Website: macys
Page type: billing-address
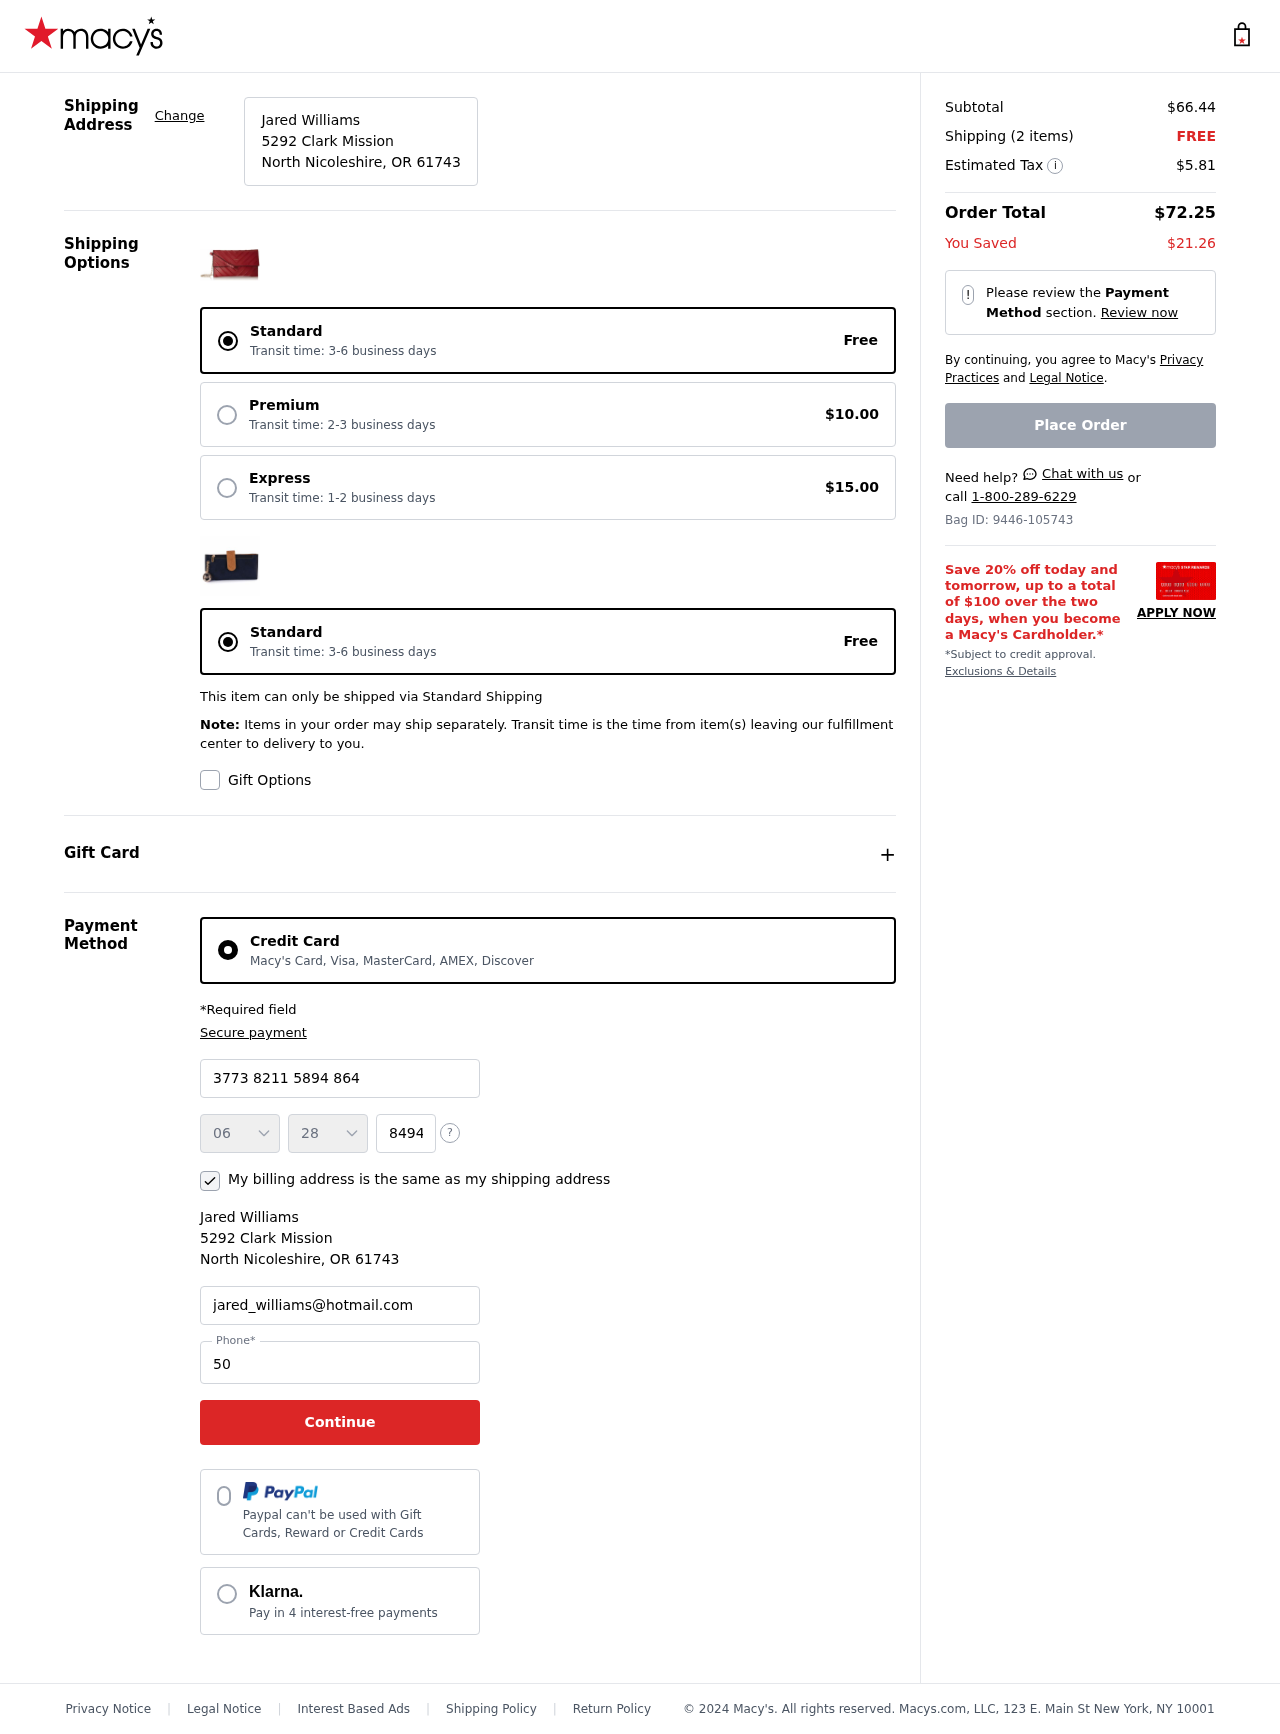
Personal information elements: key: PII_CARD_CVV
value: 8494
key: PII_CARD_EXPIRY_MONTH
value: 06
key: PII_CARD_EXPIRY_YEAR
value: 28
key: PII_CARD_NUMBER
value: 3773 8211 5894 864
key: PII_CITY_STATE_ZIP
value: North Nicoleshire, OR 61743
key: PII_EMAIL
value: jared_williams@hotmail.com
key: PII_FULLNAME
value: Jared Williams
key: PII_PHONE
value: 5046555150
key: PII_STREET
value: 5292 Clark Mission
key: PII_FULLNAME2
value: Jared Williams
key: PII_CITY
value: North Nicoleshire
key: PII_STATE_ABBR
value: OR
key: PII_POSTCODE
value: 61743
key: PII_POSTCODE_FULL
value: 61743
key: PII_CITY_STATE
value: North Nicoleshire, OR
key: PII_POSTCODE_NUMERIC
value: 61743
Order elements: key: ORDER_SUBTOTAL
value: $66.44
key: ORDER_NUM_ITEMS
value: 2
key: ORDER_SHIPPING_COST
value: FREE
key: ORDER_TAX
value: $5.81
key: ORDER_TOTAL
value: $72.25
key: ORDER_SAVINGS
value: $21.26
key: ORDER_ID
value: Bag ID: 9446-105743